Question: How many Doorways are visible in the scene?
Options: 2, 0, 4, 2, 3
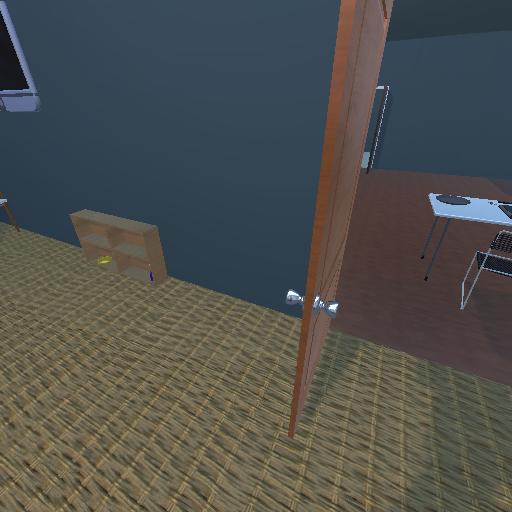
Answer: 2